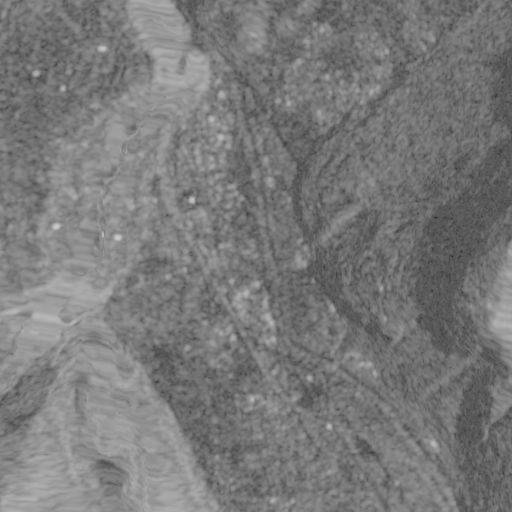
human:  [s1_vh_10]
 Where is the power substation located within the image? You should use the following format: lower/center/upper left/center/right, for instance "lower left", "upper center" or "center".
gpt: The power substation is located in the center of the image.
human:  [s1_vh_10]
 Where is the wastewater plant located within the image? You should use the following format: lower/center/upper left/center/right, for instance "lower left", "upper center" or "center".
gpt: The wastewater plant is located in the upper center of the image.
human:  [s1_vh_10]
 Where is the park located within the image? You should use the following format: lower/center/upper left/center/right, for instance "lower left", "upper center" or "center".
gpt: There is no park in the image.

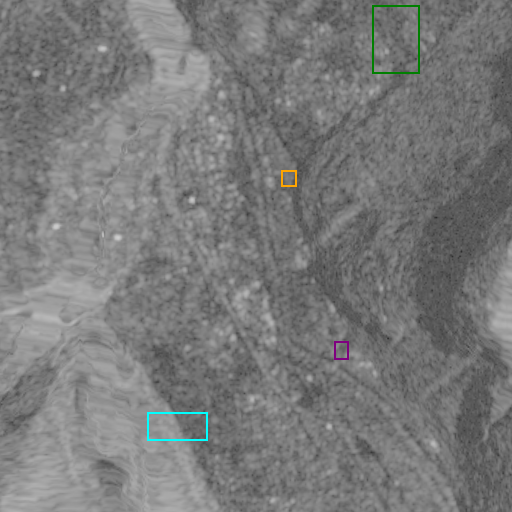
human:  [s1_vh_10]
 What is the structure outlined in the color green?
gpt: The structure outlined in green is a crop field.
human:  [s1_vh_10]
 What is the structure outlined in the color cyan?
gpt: The structure outlined in cyan is a park.
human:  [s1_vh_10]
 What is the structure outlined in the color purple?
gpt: The structure outlined in purple is a parking lot.
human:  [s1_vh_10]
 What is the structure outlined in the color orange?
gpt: The structure outlined in orange is a power substation.
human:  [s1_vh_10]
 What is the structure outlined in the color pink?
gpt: There is no pink outline.